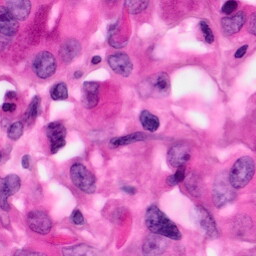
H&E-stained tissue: Pancreatic